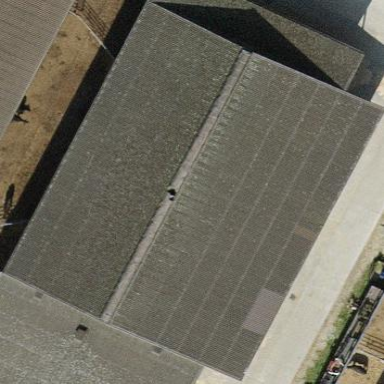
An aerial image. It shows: Gabled roof on farm auxiliary building.